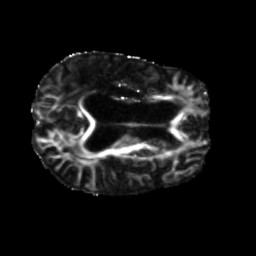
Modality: FA
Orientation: axial
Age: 58
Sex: male
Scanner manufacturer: siemens
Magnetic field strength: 3 T
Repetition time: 5.25 s
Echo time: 0.08 s